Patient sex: M
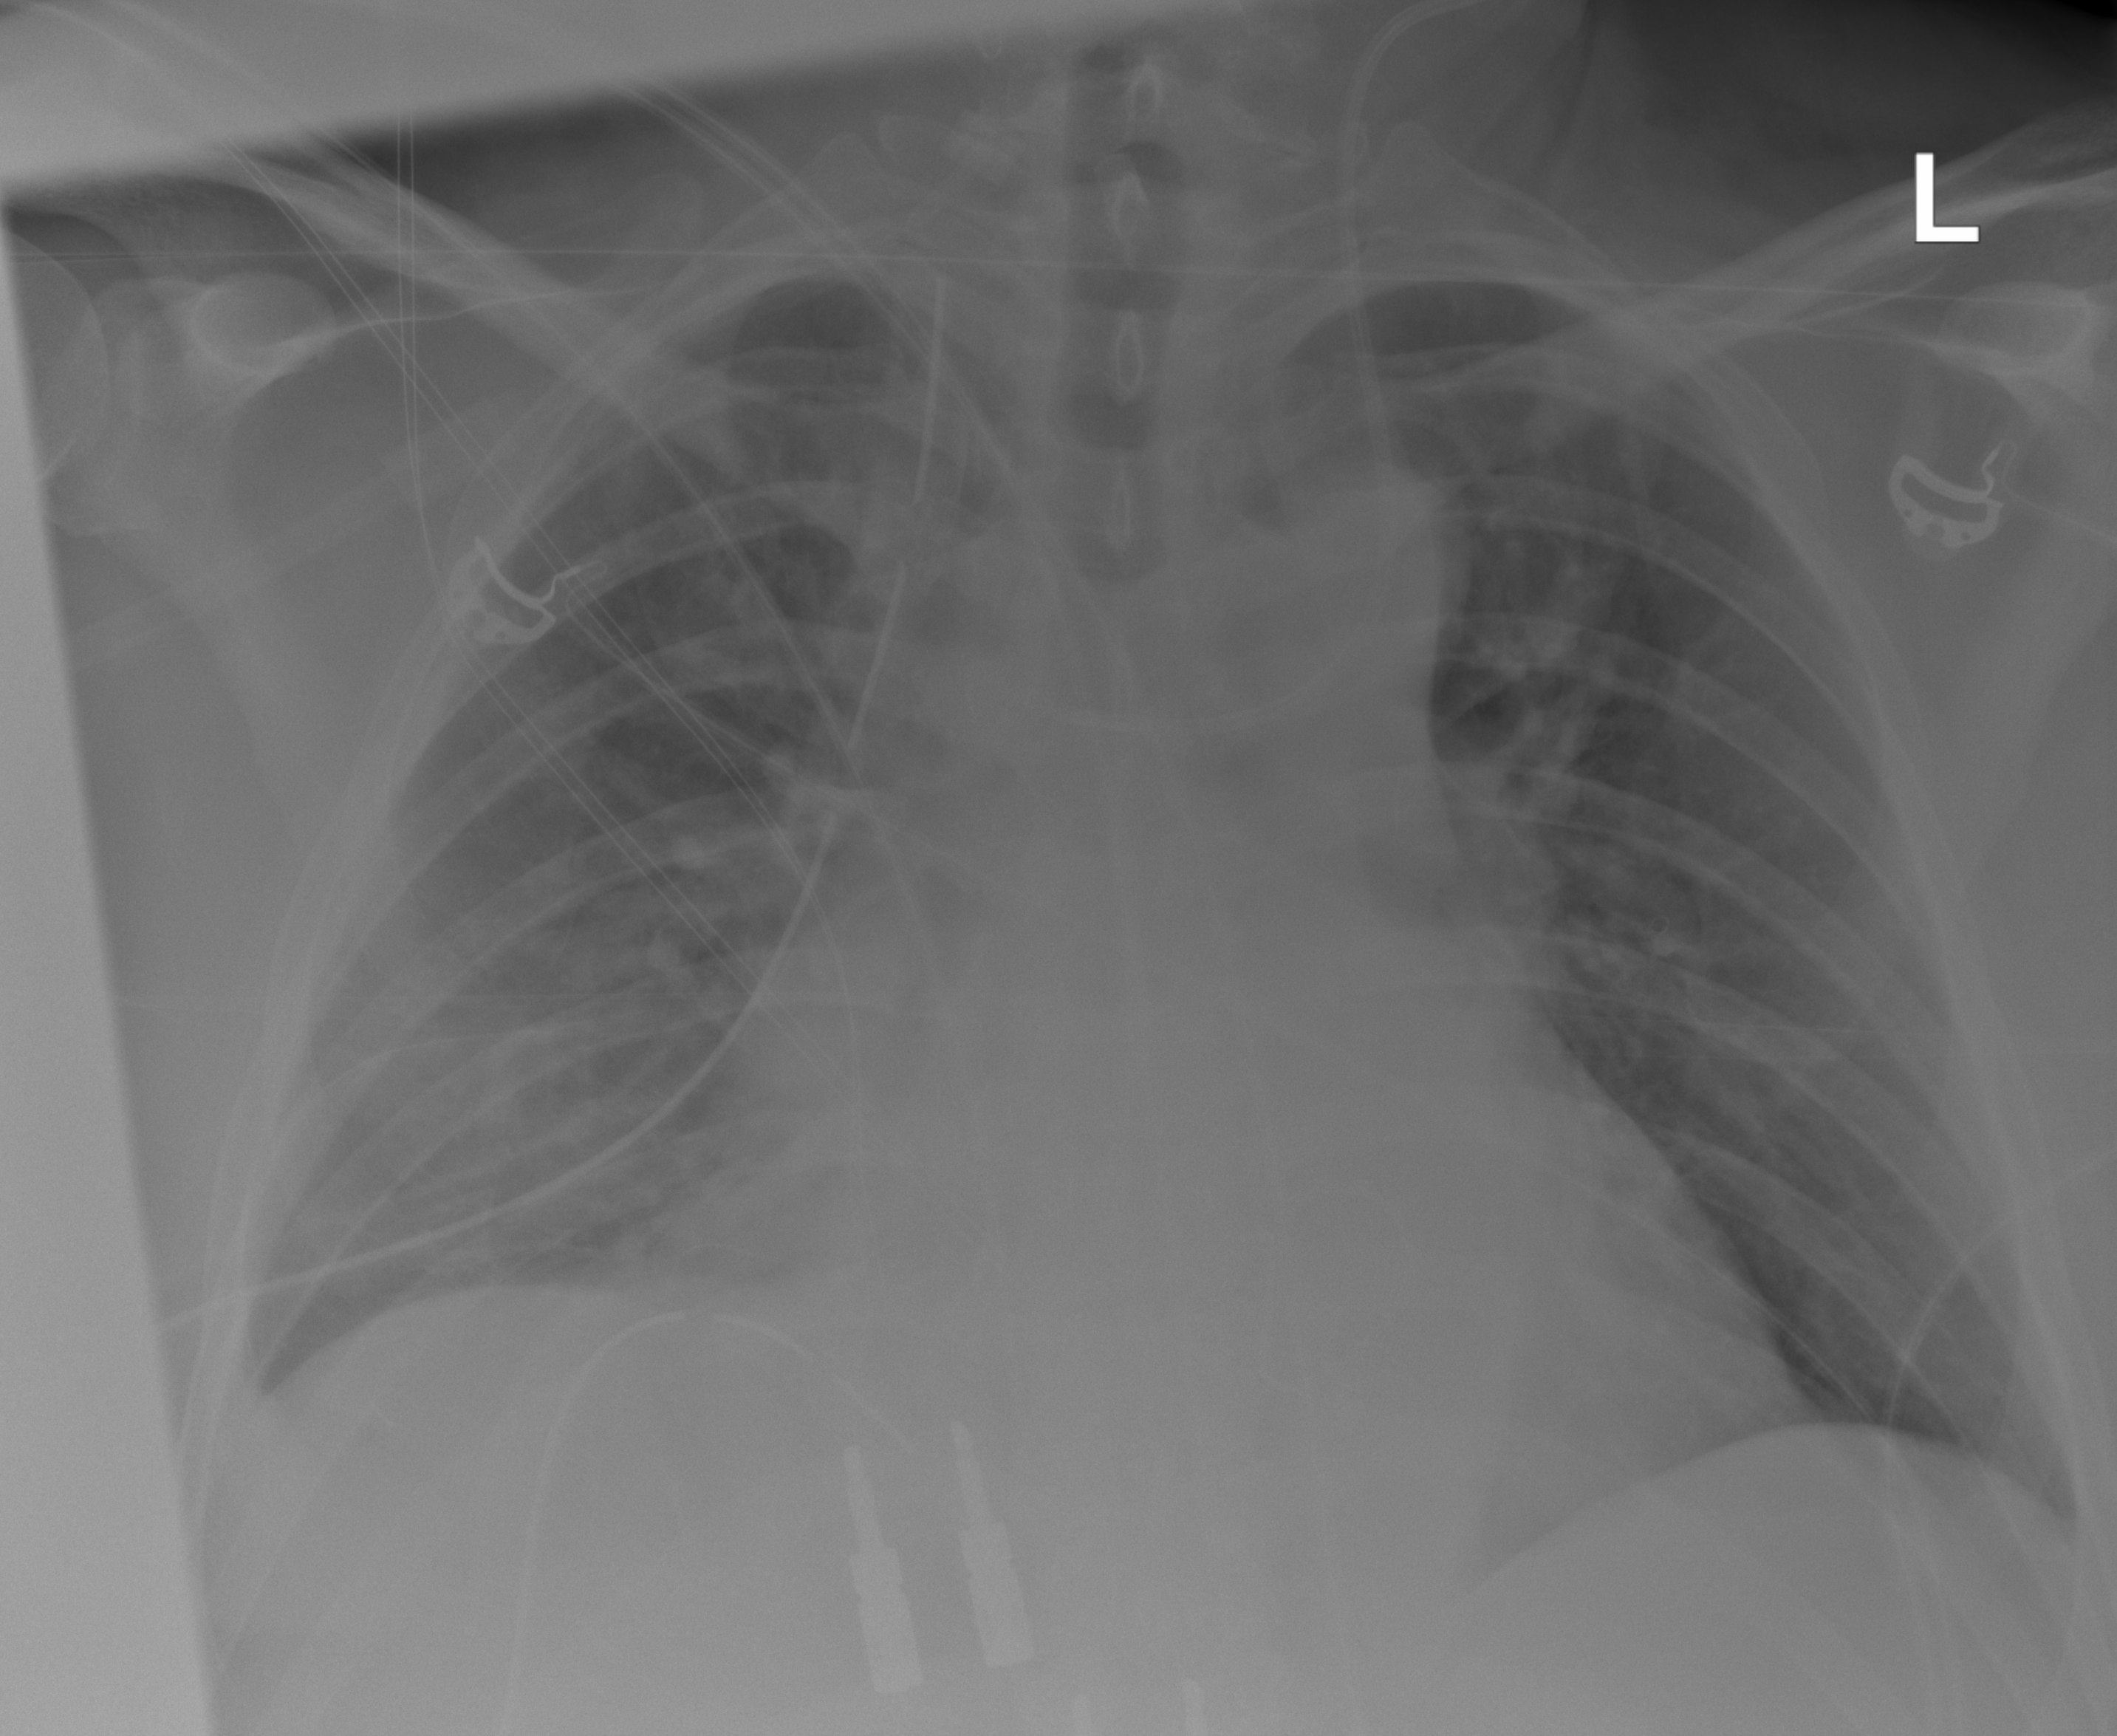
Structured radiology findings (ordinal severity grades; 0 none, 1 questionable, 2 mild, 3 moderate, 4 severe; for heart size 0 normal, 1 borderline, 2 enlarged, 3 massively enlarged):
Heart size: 2
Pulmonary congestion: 0
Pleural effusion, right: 0
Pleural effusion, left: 0
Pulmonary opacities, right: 0
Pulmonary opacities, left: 0
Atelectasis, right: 3
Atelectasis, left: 0